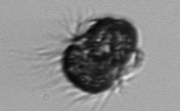
Label: Mesodinium